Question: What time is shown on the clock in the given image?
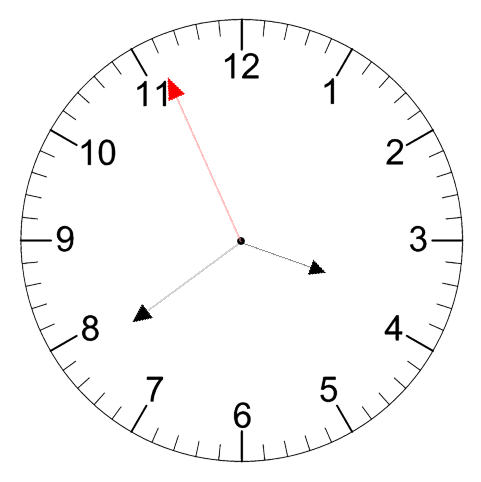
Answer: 03:38:56